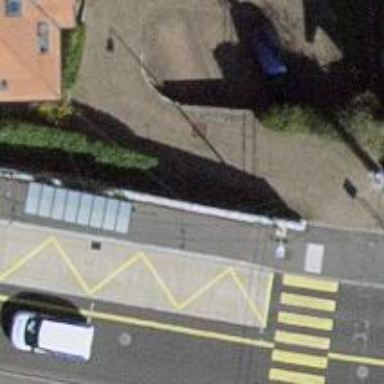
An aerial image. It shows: Bus stop with platform for public transport.